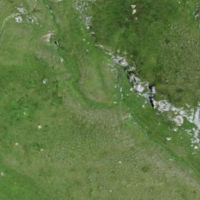
EUNIS habitat code: 31
Species observed at this site:
Saxifraga bryoides